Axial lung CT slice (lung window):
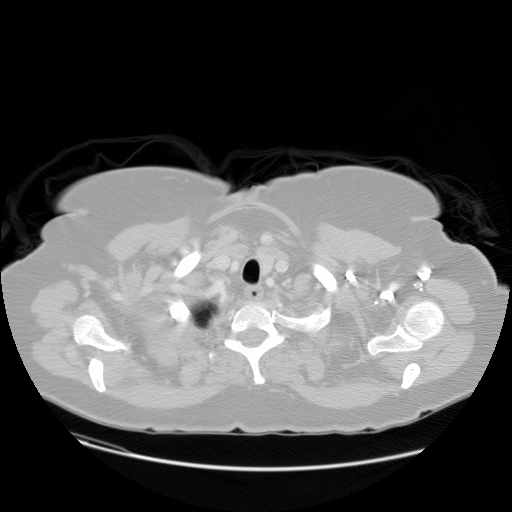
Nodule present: no